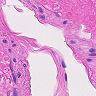
Metastatic tissue present: no